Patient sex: M
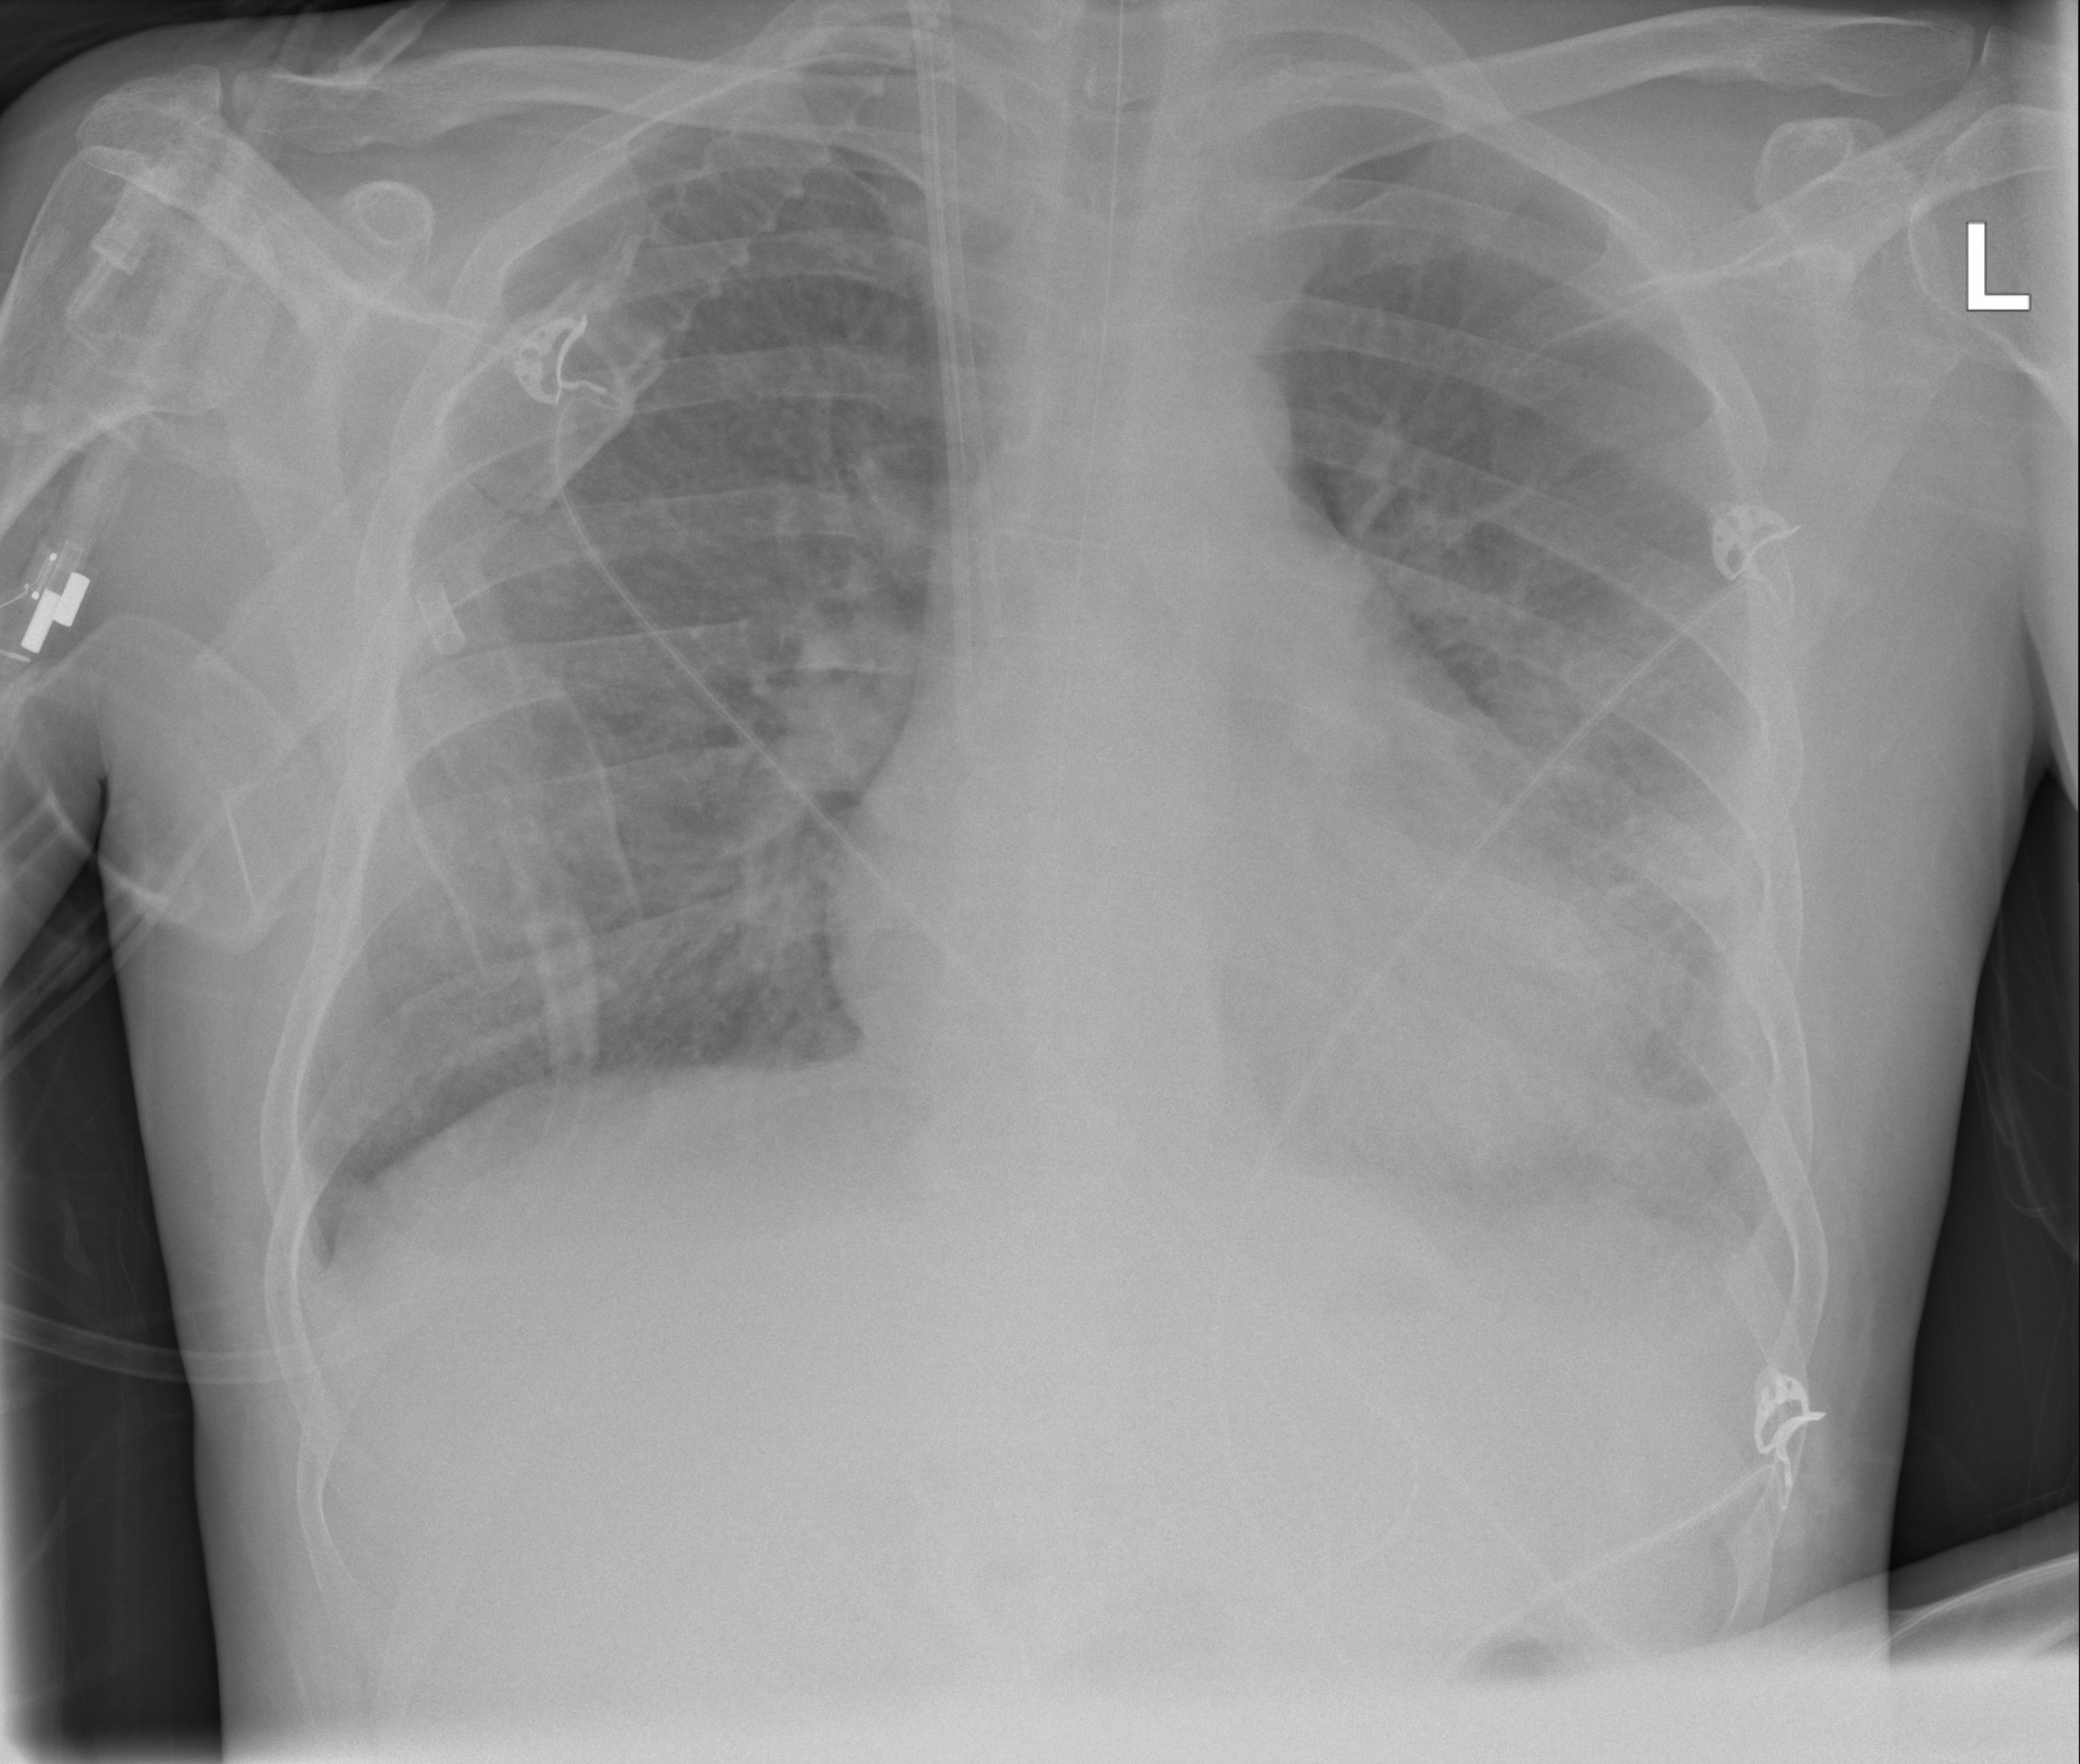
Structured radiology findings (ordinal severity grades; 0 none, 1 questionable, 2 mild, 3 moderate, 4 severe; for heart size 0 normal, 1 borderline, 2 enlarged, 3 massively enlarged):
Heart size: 2
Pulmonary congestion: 0
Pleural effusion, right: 0
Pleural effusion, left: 2
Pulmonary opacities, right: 1
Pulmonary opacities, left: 3
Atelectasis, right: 0
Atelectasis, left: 2